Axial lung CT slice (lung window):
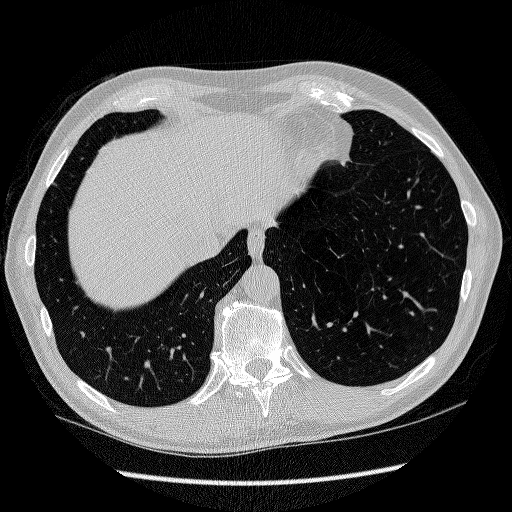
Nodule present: no